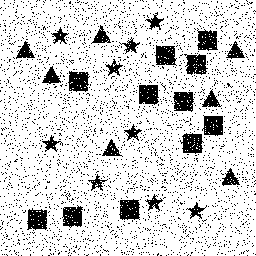
Squares: 11
Triangles: 7
Stars: 9
Total shapes: 27